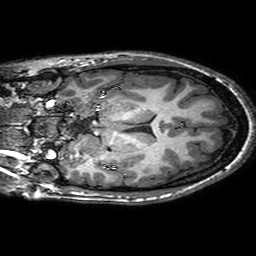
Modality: T1w
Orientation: coronal
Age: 20
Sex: female